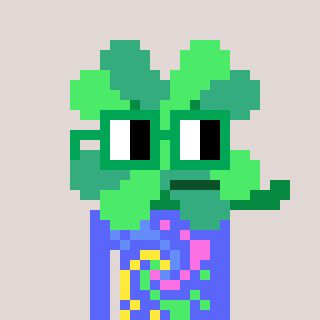
a pixel art character with square green glasses, a clover-shaped head and a purple-colored body on a warm background